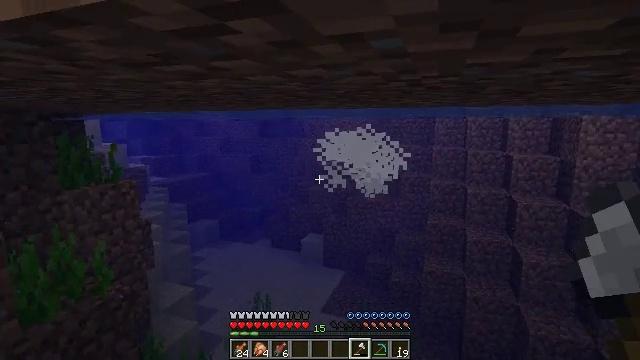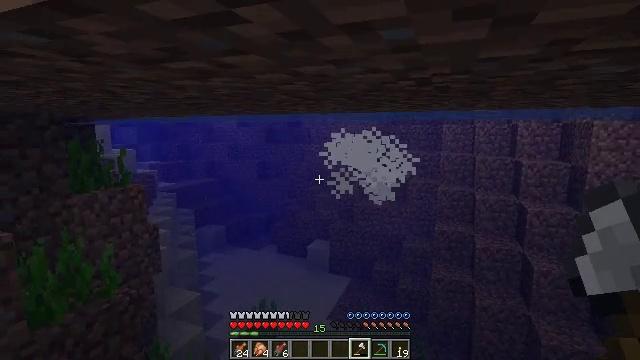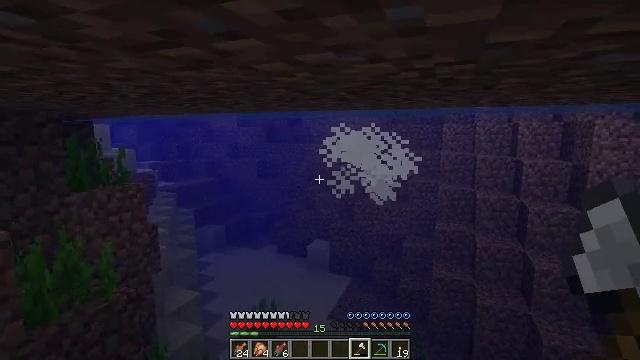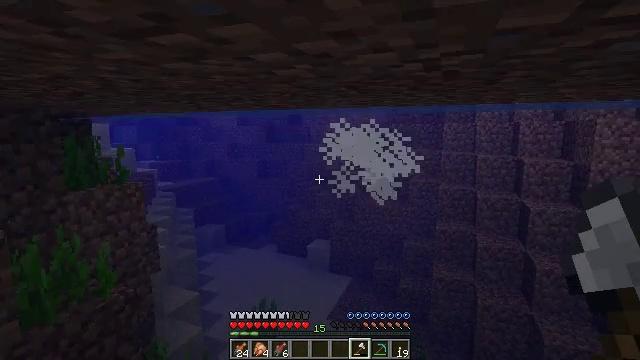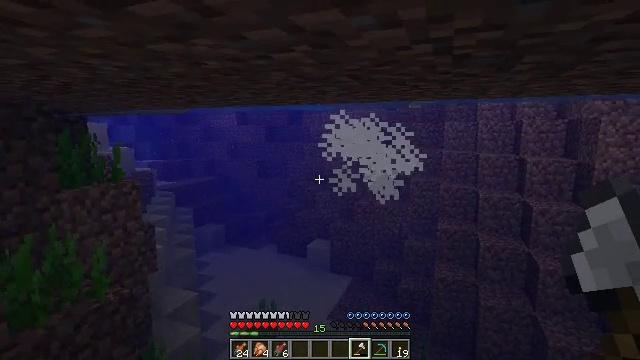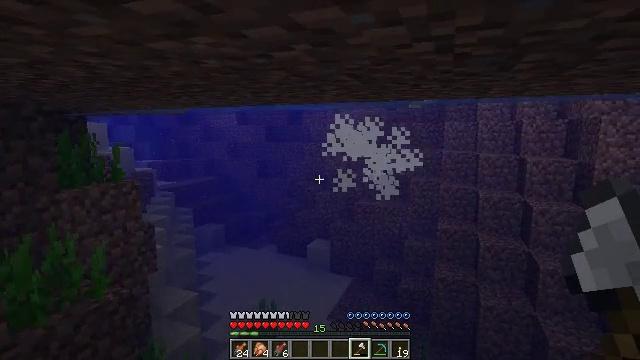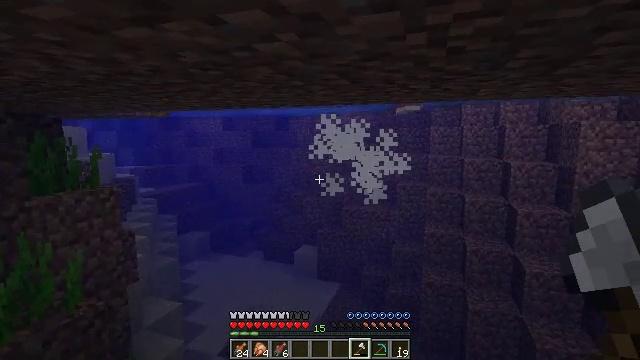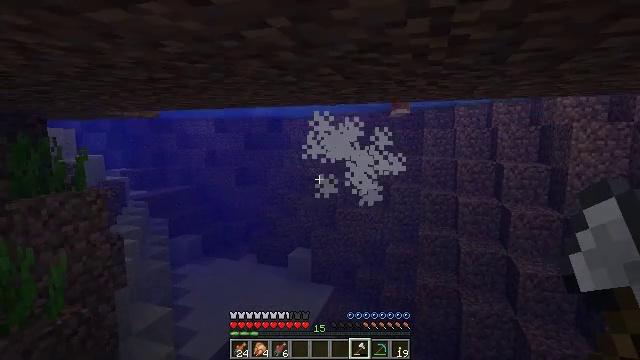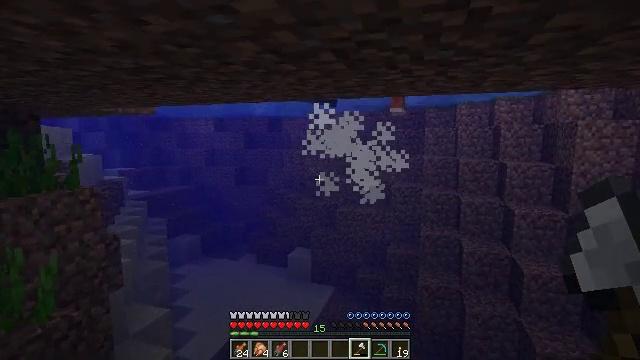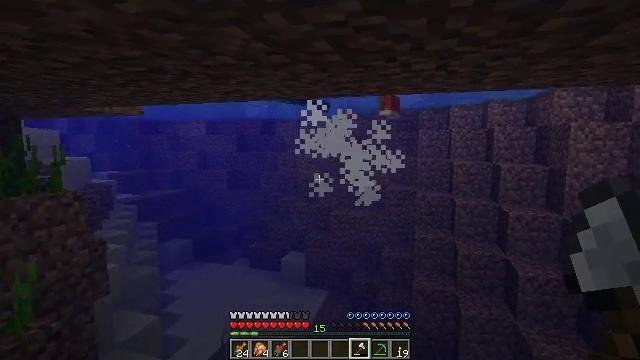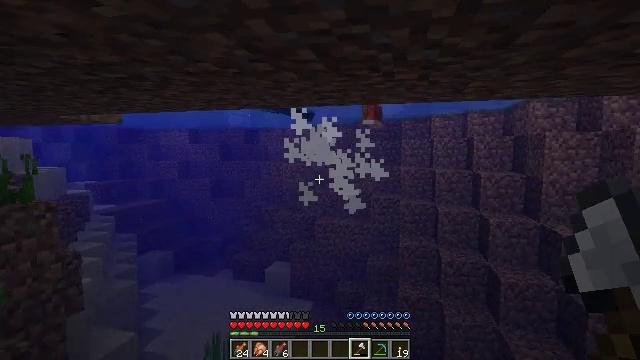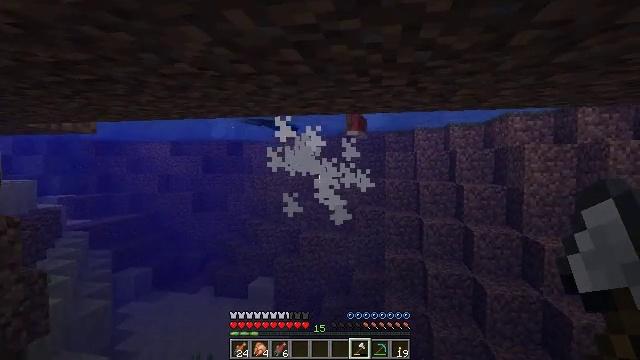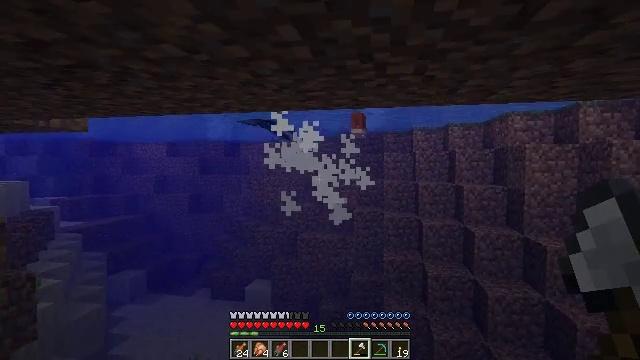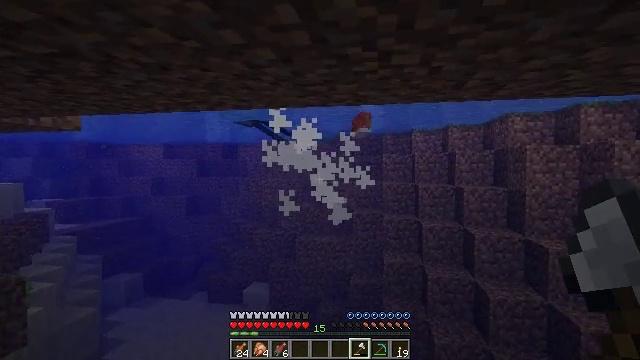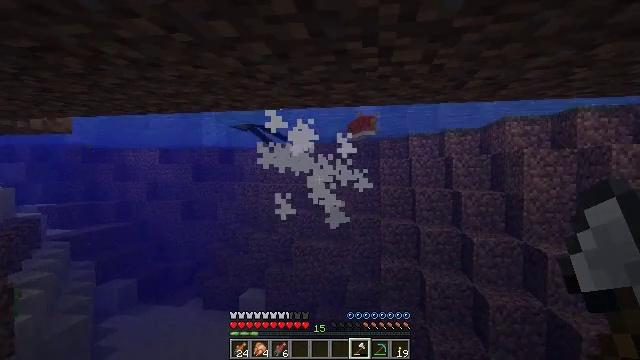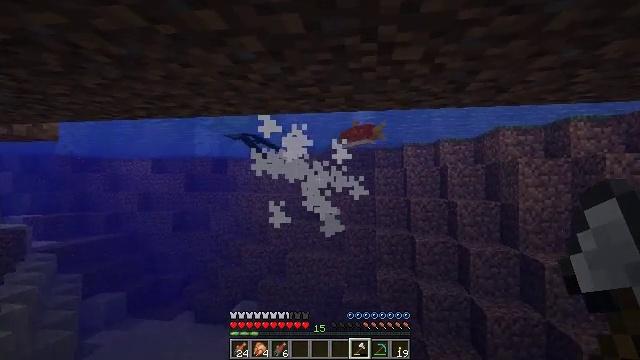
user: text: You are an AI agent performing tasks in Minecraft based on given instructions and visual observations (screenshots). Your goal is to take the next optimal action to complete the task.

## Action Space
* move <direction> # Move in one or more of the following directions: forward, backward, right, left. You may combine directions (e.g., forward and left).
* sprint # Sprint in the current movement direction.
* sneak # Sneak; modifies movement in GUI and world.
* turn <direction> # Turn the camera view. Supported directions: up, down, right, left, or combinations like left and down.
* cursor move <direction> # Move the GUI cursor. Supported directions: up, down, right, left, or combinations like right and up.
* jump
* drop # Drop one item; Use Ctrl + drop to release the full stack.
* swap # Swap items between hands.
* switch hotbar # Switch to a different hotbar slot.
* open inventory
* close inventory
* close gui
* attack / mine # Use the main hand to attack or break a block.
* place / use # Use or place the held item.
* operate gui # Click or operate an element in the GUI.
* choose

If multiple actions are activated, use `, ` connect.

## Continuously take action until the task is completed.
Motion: motion action
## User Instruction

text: Kill aquatic mobs.
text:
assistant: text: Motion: move forward, turn left and up
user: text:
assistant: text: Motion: move forward
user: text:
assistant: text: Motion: move forward
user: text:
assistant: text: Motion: move forward
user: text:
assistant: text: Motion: move forward
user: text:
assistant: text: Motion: move forward, turn right and up
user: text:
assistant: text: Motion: move forward, turn right
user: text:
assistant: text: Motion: move forward
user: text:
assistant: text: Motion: move forward, turn right
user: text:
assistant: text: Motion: move forward, turn right and up
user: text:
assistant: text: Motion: move forward, turn right and up
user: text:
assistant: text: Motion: move forward
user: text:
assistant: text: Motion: move forward
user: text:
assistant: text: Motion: move forward
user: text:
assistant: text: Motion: move forward, turn right and up
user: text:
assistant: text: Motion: move forward, turn right and up
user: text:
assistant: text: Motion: move forward, turn up
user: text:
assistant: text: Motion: move forward, turn up
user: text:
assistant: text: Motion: move forward, turn up
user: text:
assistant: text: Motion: move forward, turn right and up
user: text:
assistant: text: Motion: move forward, turn right and up
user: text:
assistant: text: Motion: move forward
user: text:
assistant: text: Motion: move forward
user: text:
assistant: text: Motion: move forward
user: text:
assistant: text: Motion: move forward
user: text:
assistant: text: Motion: move forward
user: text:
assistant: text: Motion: move forward
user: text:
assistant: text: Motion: move forward, turn left and down
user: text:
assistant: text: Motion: move forward, turn left
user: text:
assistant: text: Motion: move forward